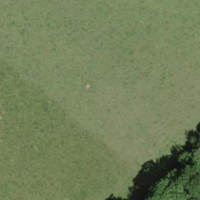
EUNIS habitat code: 44
Species observed at this site:
Urtica dioica